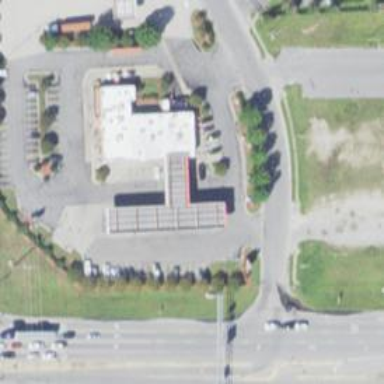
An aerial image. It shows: Convenience shop.